Question: I have a code that gets the window handle that the mouse cursor is pointing at, and I am required to determine if the mouse cursor points at a window that is not a part of the task bar. My code is able to recognize if I'm pointing at the task bar, the start button and the show desktop button (on windows 7). But I am not able to recognize if I'm pointing on the thumbnails view of combined windows (see image below).

This is the code that I use to recognize the task bar:
'''
m_hTaskBar = FindWindow("Shell_TrayWnd", "");
m_hTaskBar = GetAncestor(m_hTaskBar, GA_ROOT);
// This code is at a mouse move event:
POINT p;
GetCursorPos(&p);
HWND hWnd = GetAncestor(WindowFromPoint(p), GA_ROOT);
m_hSelectedWin = hWnd;
bool isTaskBar = m_hSelectedWin == m_hTaskBar || GetParent(m_hSelectedWin) == m_hTaskBar;
'''
How can I check if the cursor points at the thumbnails view of combined windows? Thanks.
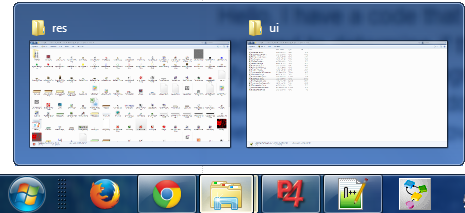
Answer: I have managed to find a solution:
'''
FindWindow("TaskListThumbnailWnd", "");
'''
I used Spy++ to find the class name of the taskbar thumbnails window.
Spy++ can be used from Visual Studio (Tools > Spy++).